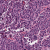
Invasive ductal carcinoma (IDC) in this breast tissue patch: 1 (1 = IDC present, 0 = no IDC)